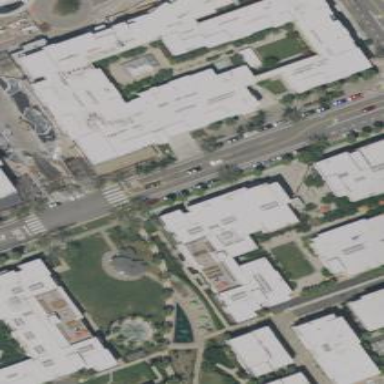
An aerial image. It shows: Building.